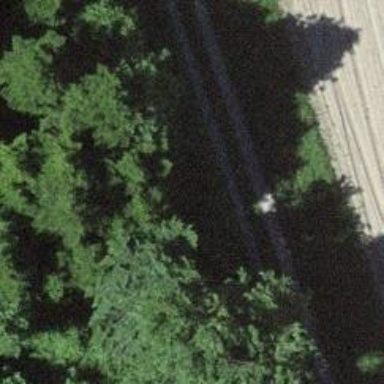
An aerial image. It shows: Well-maintained track road of grade 1.